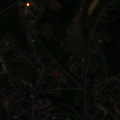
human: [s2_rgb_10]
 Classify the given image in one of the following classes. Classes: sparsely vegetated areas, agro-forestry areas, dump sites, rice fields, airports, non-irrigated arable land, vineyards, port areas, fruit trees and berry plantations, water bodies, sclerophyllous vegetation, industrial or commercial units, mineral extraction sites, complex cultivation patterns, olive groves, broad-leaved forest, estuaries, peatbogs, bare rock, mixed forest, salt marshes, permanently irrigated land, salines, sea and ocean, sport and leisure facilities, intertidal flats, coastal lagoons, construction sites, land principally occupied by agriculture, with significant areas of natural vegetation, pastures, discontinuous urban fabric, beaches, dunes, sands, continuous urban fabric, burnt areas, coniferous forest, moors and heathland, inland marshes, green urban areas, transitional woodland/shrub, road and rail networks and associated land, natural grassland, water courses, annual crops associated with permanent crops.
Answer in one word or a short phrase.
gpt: discontinuous urban fabric, non-irrigated arable land, complex cultivation patterns